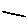
Label: line